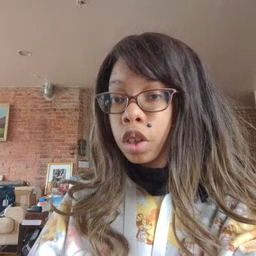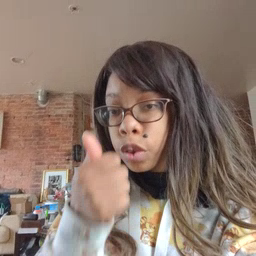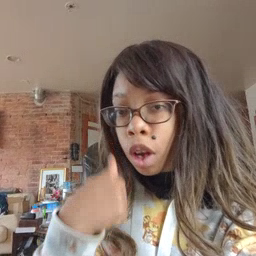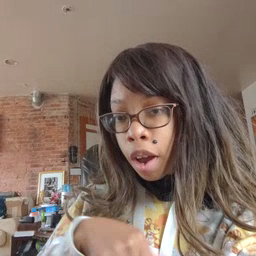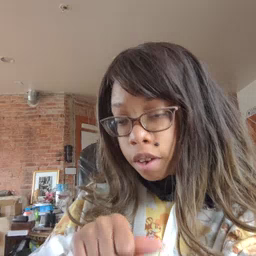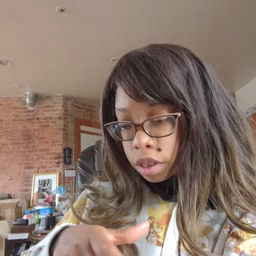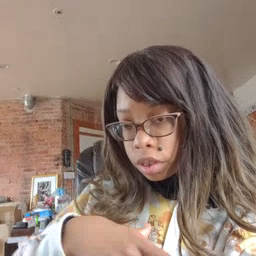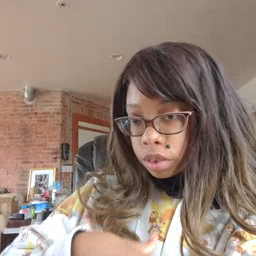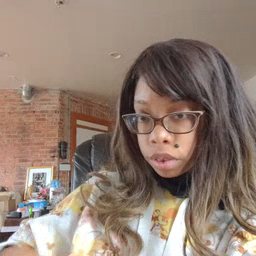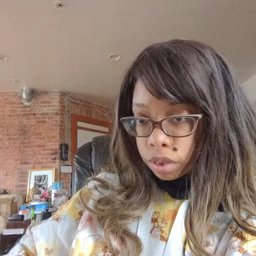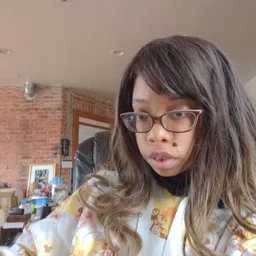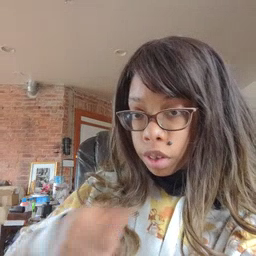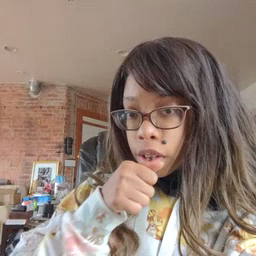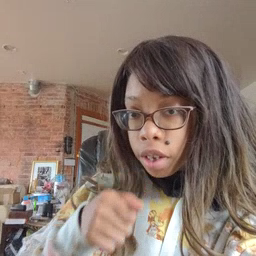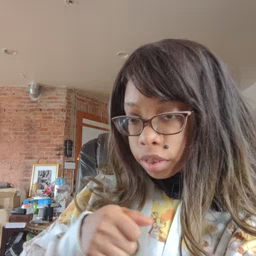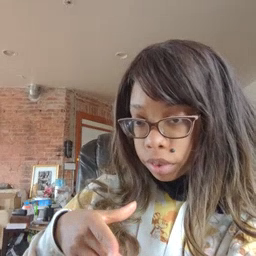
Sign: underwear